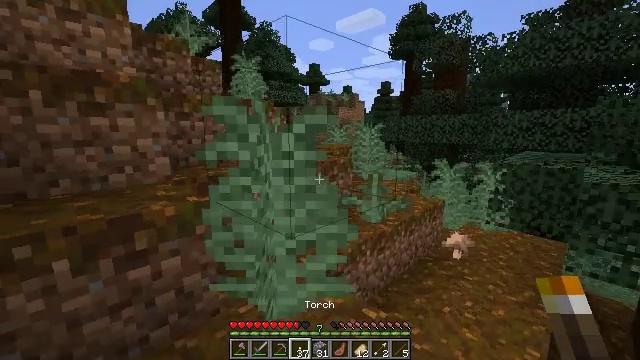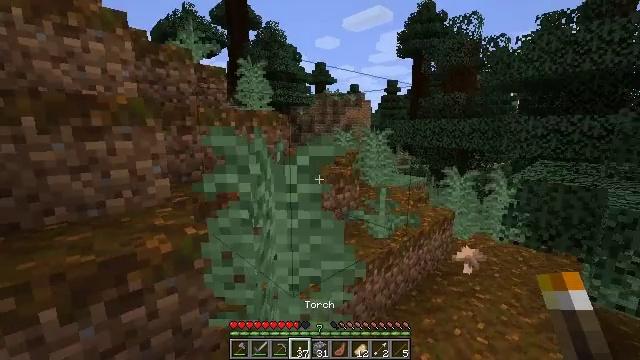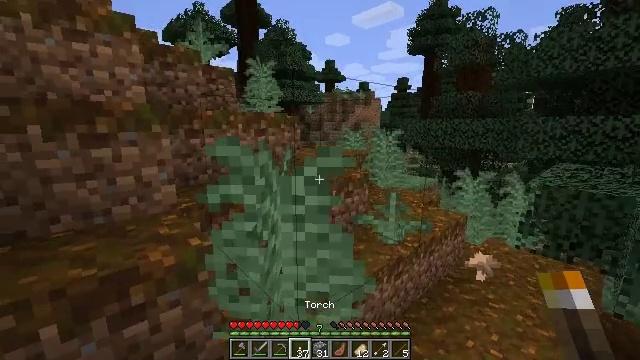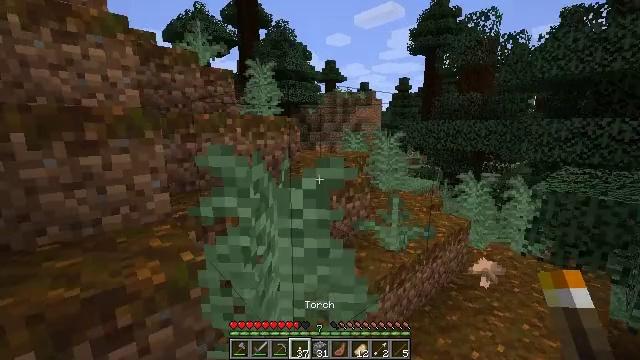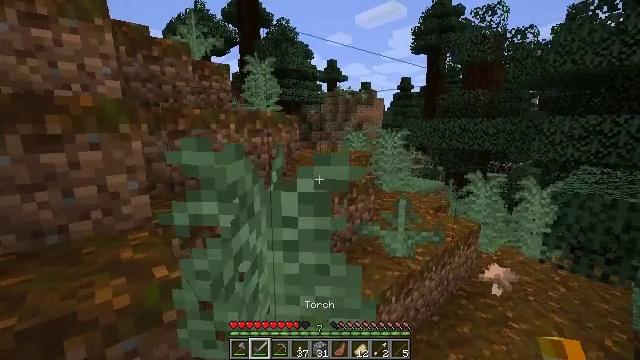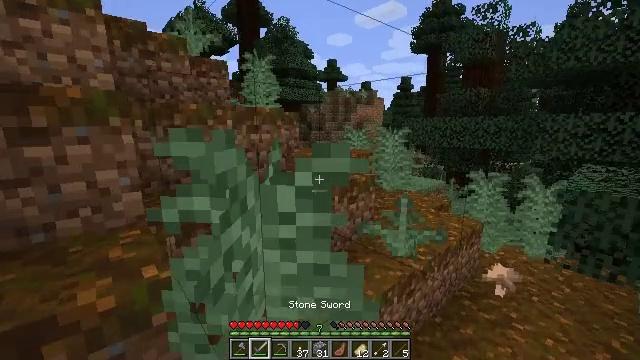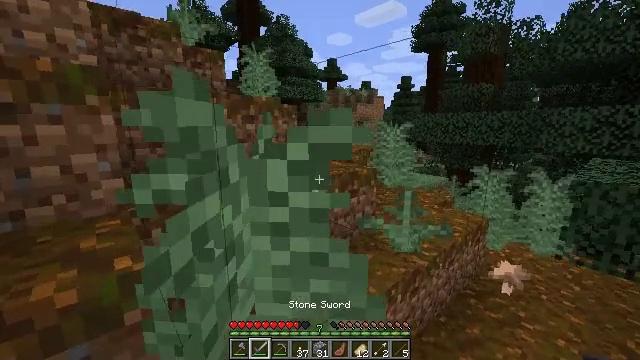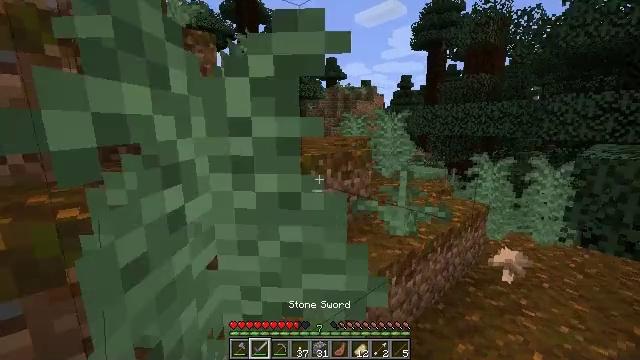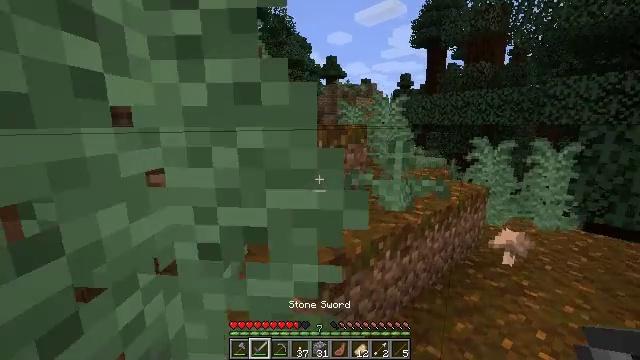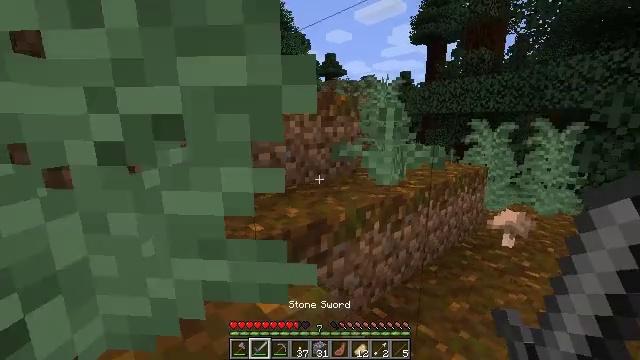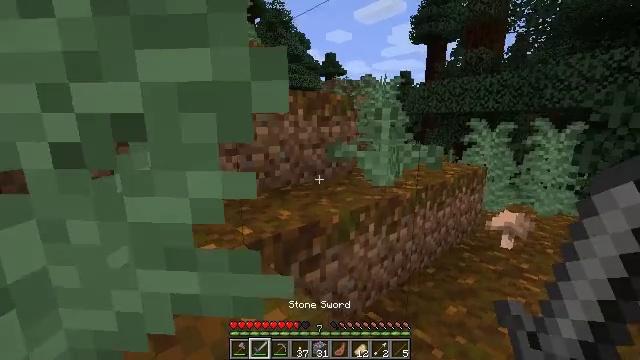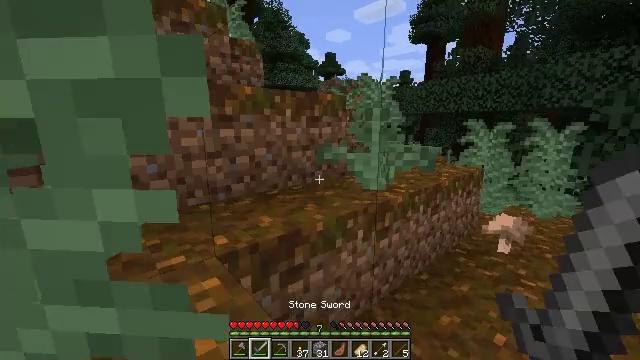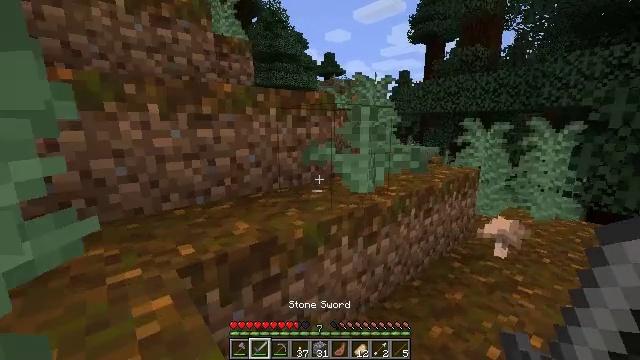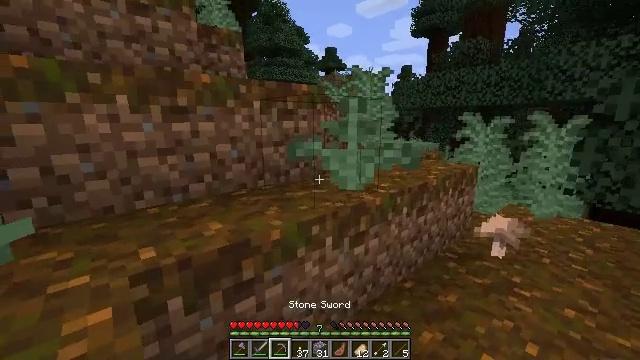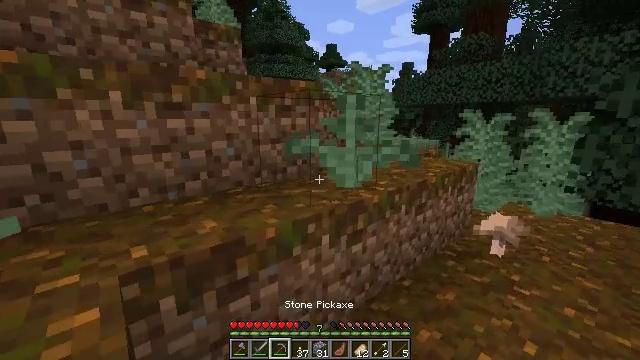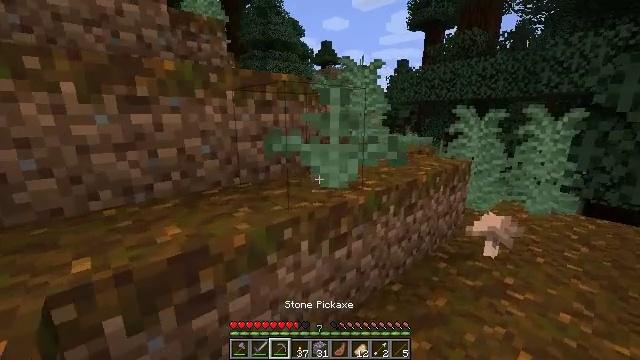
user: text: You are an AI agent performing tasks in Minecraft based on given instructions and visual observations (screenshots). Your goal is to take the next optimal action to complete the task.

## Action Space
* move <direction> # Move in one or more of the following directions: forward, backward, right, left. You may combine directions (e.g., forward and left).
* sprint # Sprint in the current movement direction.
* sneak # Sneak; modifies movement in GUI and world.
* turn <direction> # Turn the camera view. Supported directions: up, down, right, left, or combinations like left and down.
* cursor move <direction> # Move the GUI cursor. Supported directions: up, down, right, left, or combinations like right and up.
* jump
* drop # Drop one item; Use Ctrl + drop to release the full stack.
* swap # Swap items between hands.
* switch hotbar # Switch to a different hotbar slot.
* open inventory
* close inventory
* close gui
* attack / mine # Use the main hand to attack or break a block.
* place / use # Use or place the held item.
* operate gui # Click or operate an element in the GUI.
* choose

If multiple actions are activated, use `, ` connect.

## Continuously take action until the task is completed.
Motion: motion action
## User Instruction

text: Mine the brown mushroom from the ground.
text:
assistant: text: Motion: move forward, turn left, jump
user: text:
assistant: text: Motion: move forward, turn left, jump
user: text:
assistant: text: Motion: move forward
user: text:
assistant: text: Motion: move forward, switch to hotbar 2
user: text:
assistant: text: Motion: move forward, switch to hotbar 2
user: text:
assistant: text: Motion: move forward, switch to hotbar 2
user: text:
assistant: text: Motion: move forward, switch to hotbar 2
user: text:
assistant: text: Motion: move forward
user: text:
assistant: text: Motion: move forward
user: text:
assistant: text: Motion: move forward
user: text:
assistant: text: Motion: move forward
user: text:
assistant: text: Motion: move forward
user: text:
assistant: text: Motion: move forward, turn down, switch to hotbar 3
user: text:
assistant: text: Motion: move forward, switch to hotbar 3
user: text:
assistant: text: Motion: move forward, switch to hotbar 3
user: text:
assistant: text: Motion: move forward, turn right and down
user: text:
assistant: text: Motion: move forward, turn right and down
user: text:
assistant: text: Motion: move forward, turn right and down
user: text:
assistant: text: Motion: move forward, turn right and down
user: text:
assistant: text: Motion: move forward, turn right and down
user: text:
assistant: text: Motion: move forward, turn right and down
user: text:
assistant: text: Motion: move forward, turn right and down
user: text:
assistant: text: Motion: move forward, turn right and down
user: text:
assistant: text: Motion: turn right
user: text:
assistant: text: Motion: turn left and up
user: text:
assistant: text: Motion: turn left and up
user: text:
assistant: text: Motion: turn left and up
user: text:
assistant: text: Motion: no_op
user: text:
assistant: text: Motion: attack / mine
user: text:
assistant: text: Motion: attack / mine